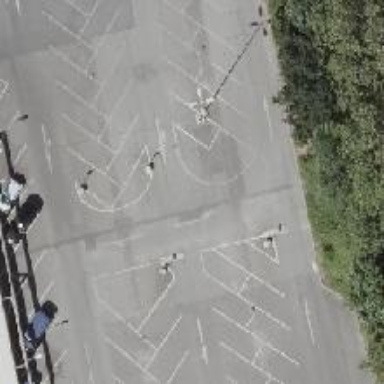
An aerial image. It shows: Parking aisle designated as service road.